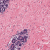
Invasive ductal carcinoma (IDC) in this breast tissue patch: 0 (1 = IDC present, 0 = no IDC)